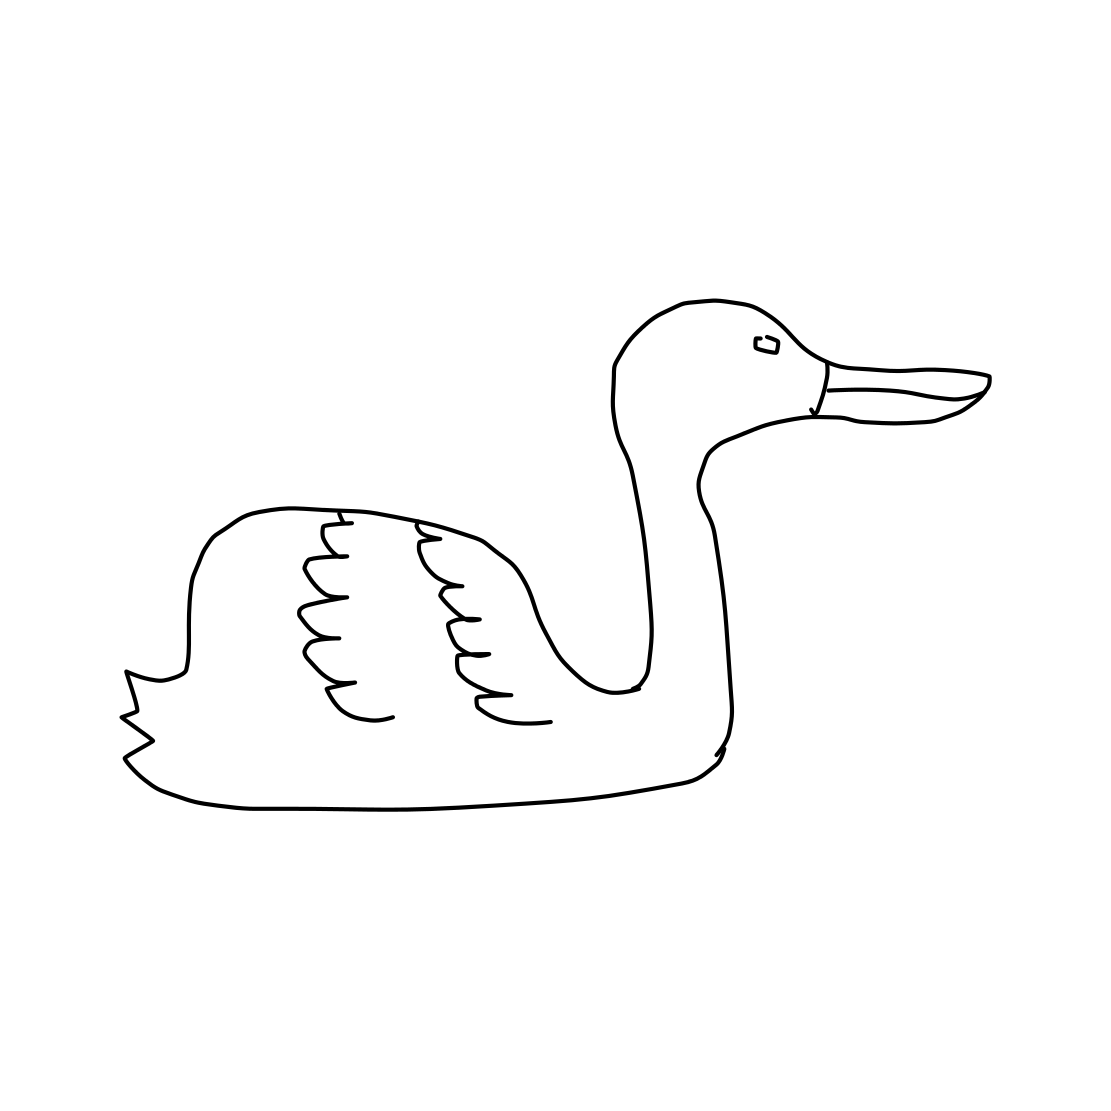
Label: swan